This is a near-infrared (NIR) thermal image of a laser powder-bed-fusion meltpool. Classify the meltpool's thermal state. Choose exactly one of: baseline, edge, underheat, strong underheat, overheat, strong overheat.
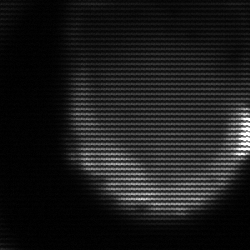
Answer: edge